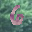
Label: 6